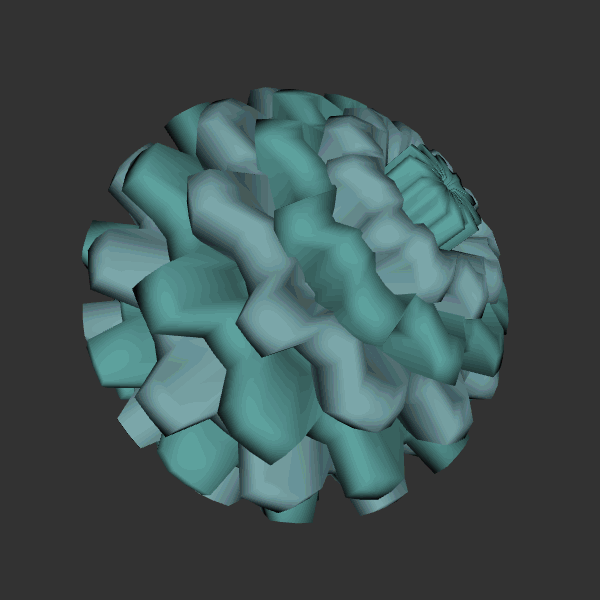
Background: dark